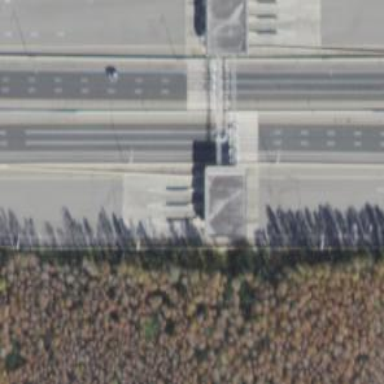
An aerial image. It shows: Toll gantry on the road.